Field crop: maize
Growth stage: 2
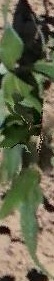
Species: maize